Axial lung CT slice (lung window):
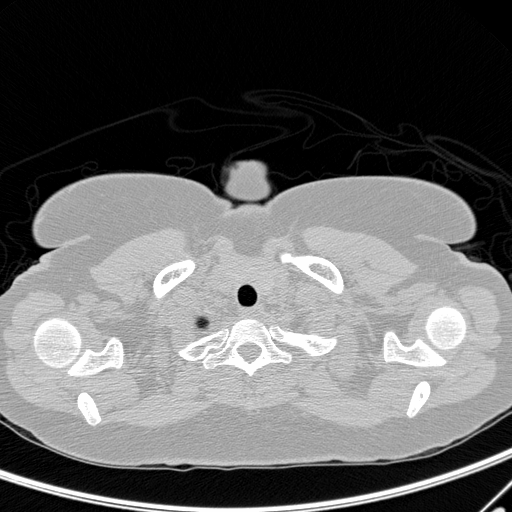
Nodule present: no